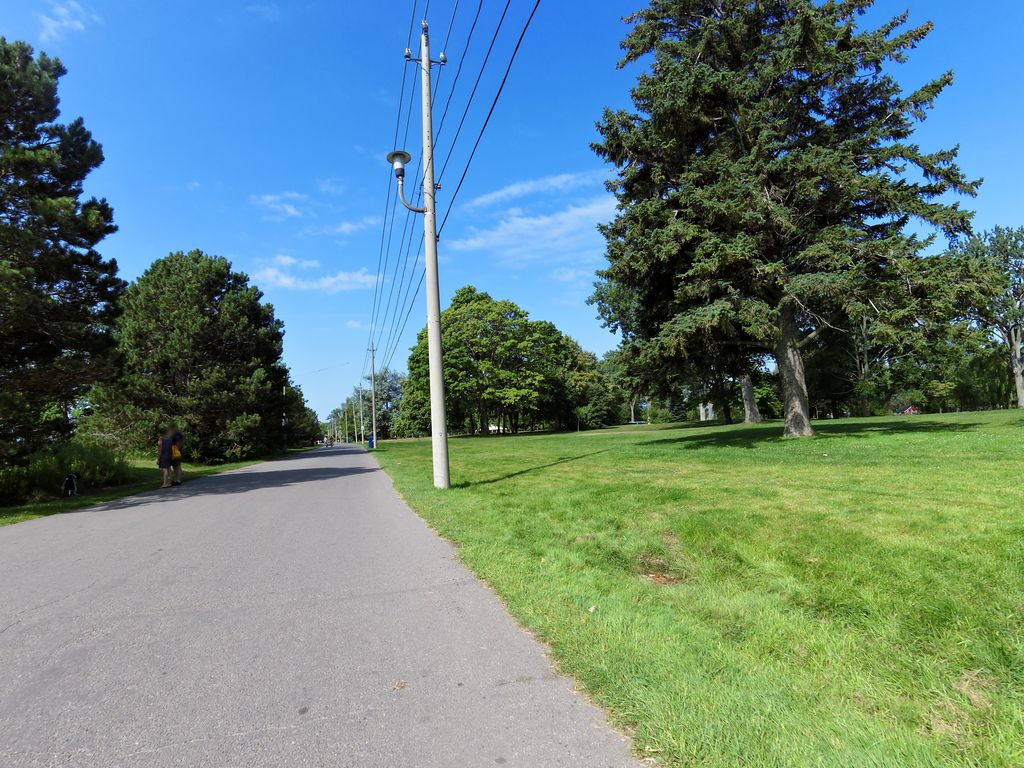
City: toronto